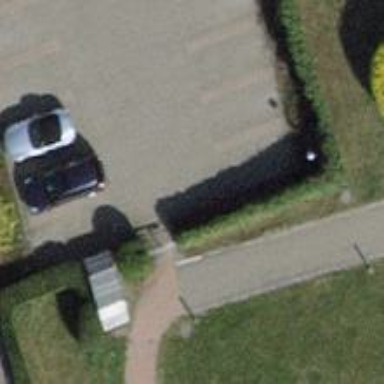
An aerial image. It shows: Service road with grass paver surface.